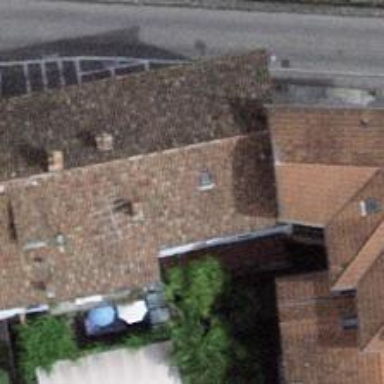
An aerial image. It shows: Restaurant.